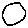
Label: circle